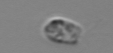
Label: Amoeba